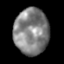
Tissue: lung
Cell type: Endothelial cells
Senescence score: 0.234
Nuclear area (px): 1570
Mean DAPI intensity: 129.343